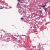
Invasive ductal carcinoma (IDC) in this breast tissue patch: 0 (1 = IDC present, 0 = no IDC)